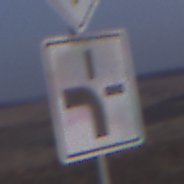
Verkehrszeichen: VerlaufVorfahrtsstrasse1
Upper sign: Vorfahrtsstrasse
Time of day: SunriseSunset
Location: Outdoor (Nature)
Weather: Clear
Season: NotSpecified
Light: Natural